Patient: sex M, age 57
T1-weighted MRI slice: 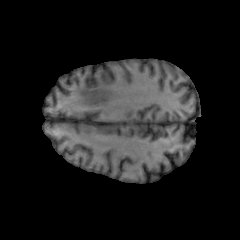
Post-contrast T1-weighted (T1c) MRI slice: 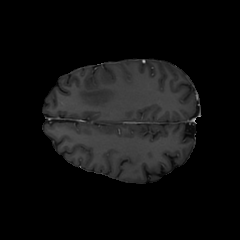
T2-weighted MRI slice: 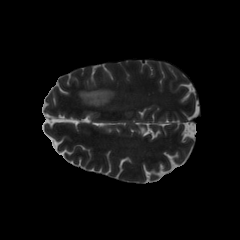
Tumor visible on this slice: yes
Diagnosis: Glioblastoma, IDH-wildtype
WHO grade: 4